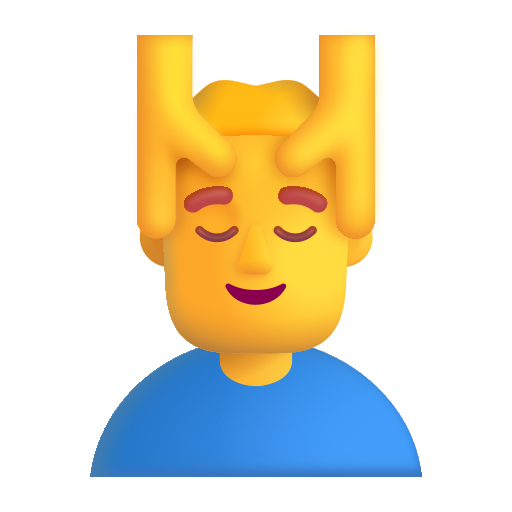
man getting massage color default